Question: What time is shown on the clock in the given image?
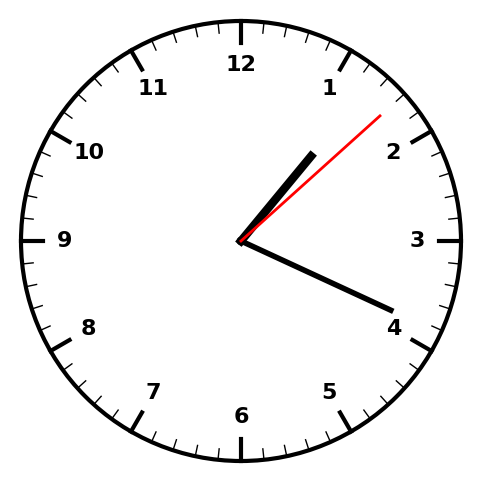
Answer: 01:19:08